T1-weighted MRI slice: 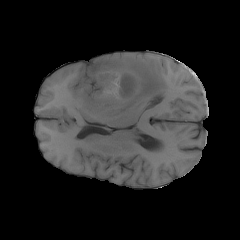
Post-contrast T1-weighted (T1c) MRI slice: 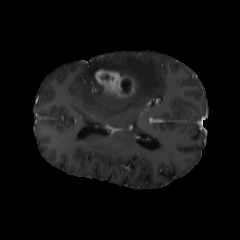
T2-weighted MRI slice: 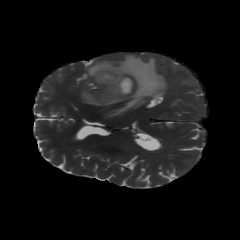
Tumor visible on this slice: yes